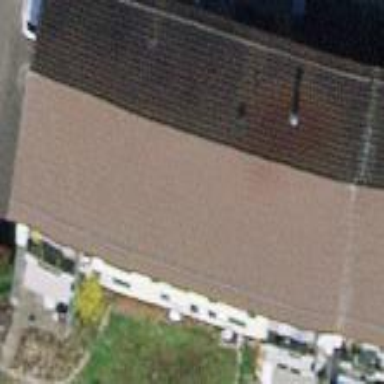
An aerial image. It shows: Gabled roof apartments building.